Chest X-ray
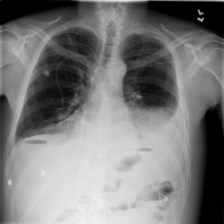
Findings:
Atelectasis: positive
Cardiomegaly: negative
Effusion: positive
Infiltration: positive
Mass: negative
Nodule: negative
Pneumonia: negative
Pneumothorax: negative
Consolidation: negative
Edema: negative
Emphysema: negative
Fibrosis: negative
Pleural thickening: negative
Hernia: negative